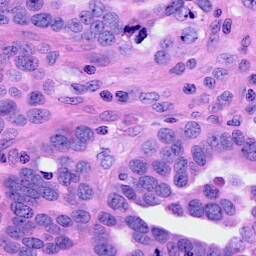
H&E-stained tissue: Ovarian